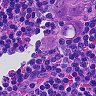
Metastatic tissue present: yes